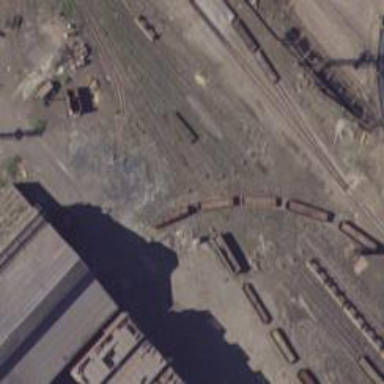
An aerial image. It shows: Abandoned railway spur.